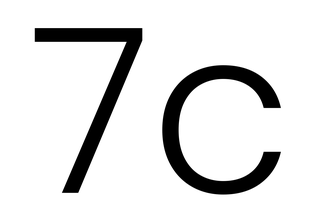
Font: Poppins-Light